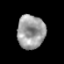
Tissue: prostate
Cell type: Epithelial cells
Senescence score: 0.3375
Nuclear area (px): 920
Mean DAPI intensity: 156.514